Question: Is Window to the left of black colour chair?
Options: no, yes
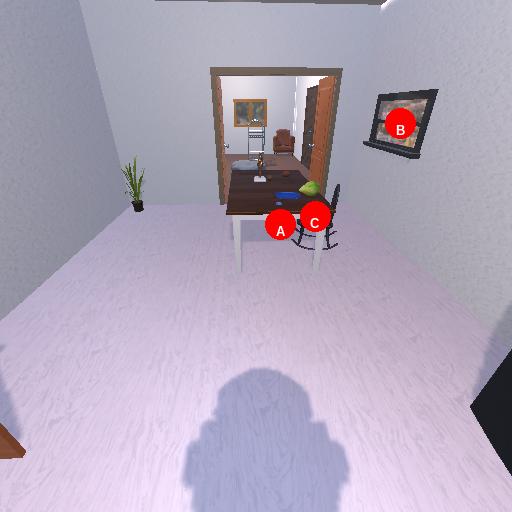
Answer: no